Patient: sex M, age 68
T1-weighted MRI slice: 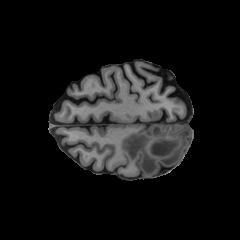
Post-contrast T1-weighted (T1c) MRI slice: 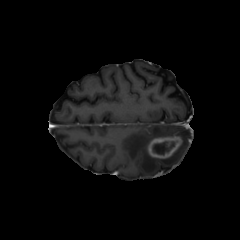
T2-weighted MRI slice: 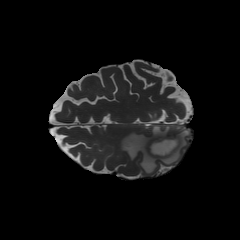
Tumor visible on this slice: yes
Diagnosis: Glioblastoma, IDH-wildtype
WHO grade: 4